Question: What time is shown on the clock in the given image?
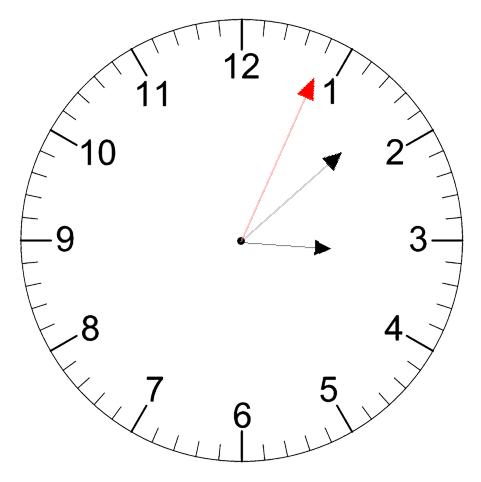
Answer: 03:08:04